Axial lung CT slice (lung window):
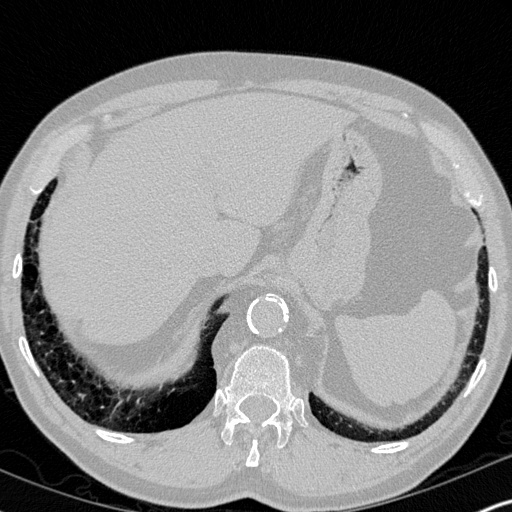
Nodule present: no